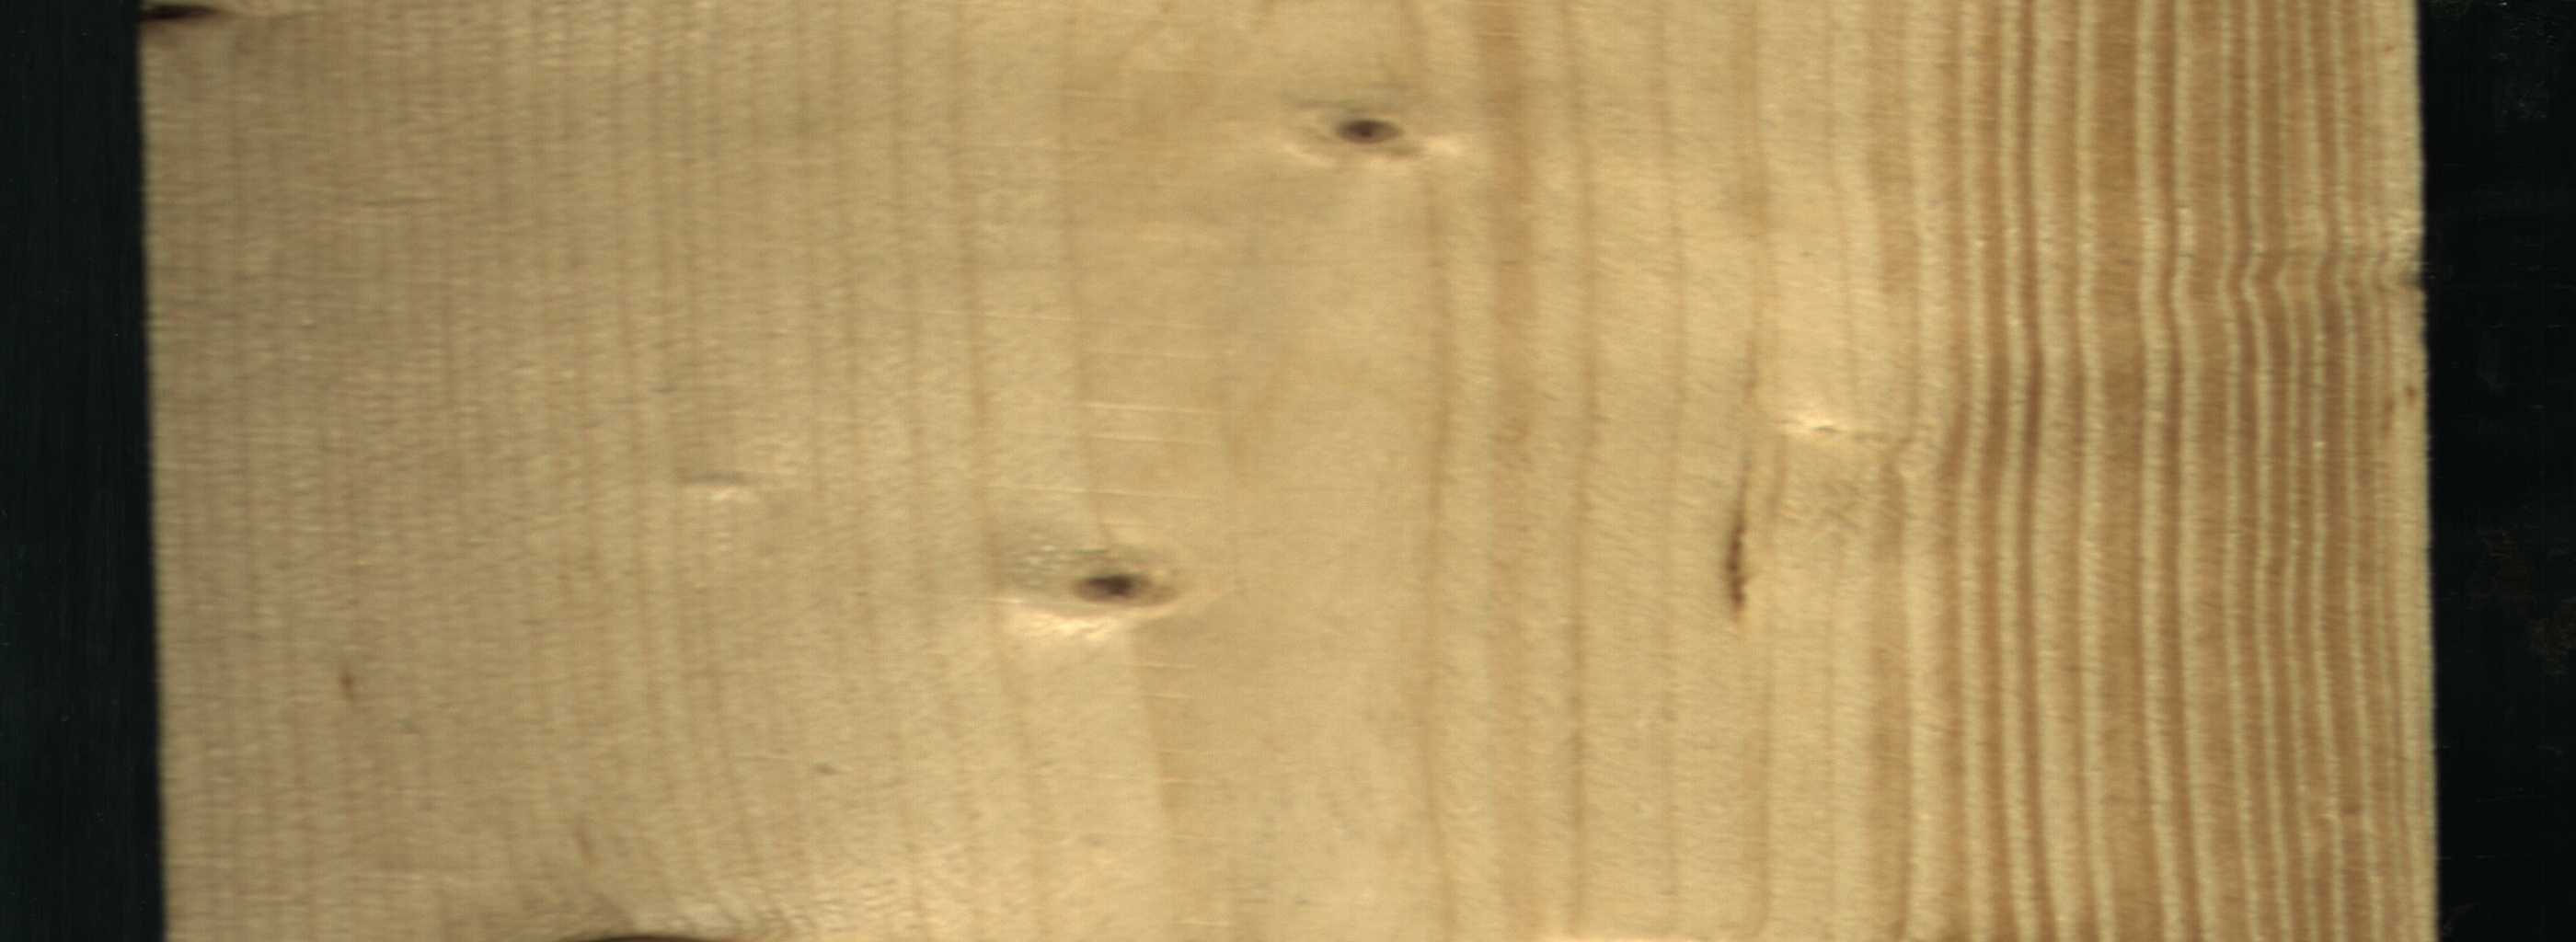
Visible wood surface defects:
resin
Knot_missing
Live_Knot
Live_Knot